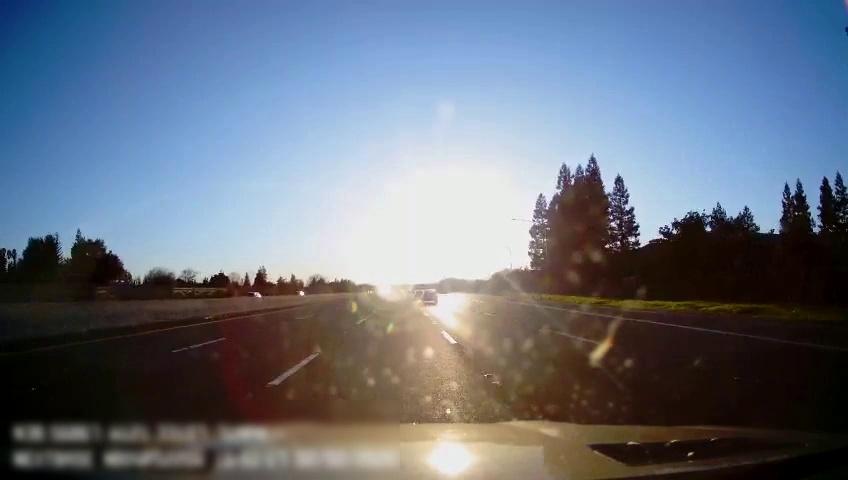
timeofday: Day
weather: Sunny
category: Drivable Space
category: Vehicles | Car
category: Vehicles | Car
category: Vehicles | Car
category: Vehicles | Car
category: Lanes | Alternate Lane
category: Lanes | Alternate Lane
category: Lanes | Current Lane
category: Lanes | Current Lane
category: Lanes | Alternate Lane
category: Lanes | Alternate Lane